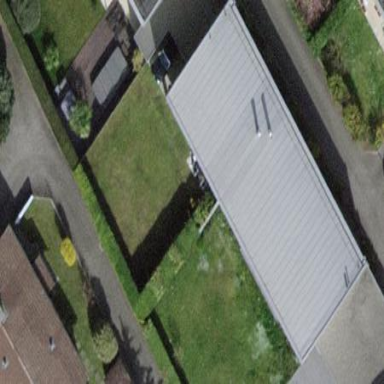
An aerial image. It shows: Garden enclosed by fence.